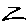
Label: zigzag